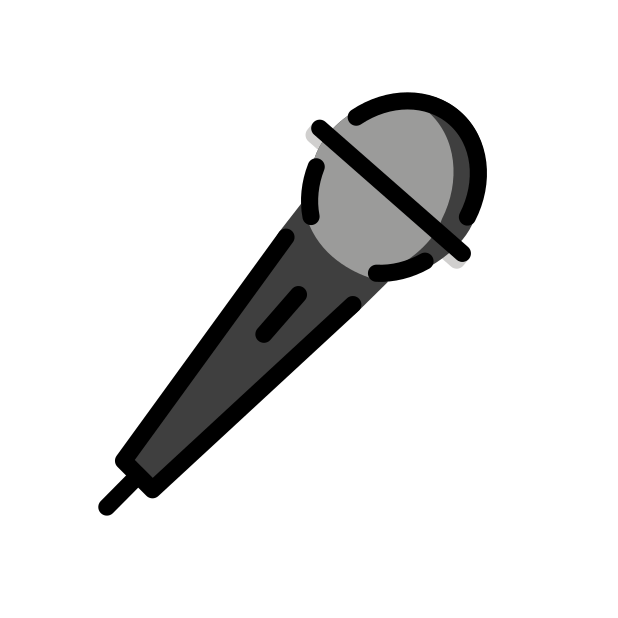
microphone